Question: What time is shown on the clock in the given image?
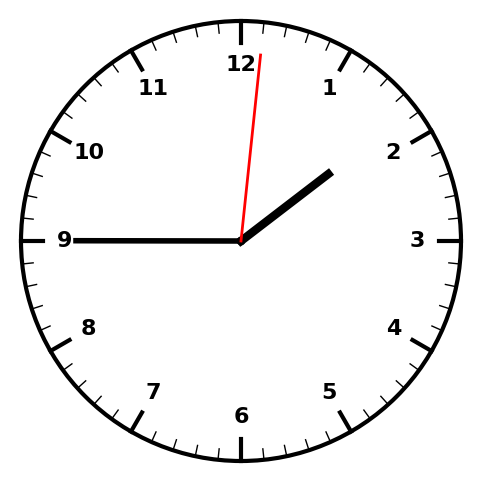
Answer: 01:45:01